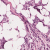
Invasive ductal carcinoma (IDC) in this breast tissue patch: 1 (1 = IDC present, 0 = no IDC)